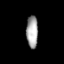
Tissue: lung
Cell type: Epithelial cells
Senescence score: 0.199
Nuclear area (px): 369
Mean DAPI intensity: 165.255